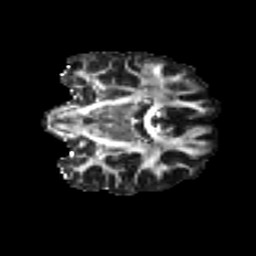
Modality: FA
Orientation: coronal
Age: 27
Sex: female
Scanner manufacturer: ge
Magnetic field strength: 3 T
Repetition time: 7.8 s
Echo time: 0.0606 s